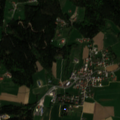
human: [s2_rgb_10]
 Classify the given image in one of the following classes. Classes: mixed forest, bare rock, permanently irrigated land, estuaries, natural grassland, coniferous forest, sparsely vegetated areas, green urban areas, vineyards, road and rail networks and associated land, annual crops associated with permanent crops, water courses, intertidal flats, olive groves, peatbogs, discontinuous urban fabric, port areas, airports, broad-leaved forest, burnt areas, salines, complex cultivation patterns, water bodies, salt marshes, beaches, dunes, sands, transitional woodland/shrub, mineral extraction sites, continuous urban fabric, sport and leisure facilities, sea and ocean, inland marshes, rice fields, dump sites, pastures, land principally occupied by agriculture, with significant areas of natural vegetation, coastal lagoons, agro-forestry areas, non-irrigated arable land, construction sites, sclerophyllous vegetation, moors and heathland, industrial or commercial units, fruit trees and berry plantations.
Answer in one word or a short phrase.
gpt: non-irrigated arable land, complex cultivation patterns, mixed forest